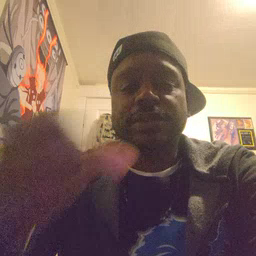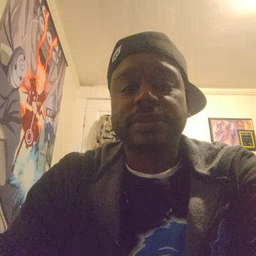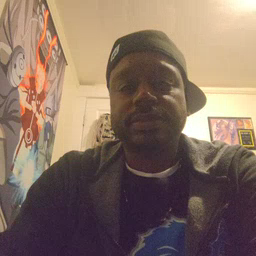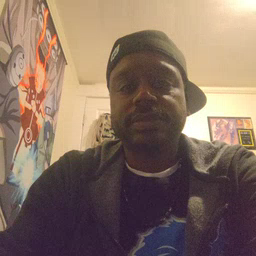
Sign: carrot